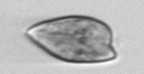
Label: Prorocentrum_dentatum